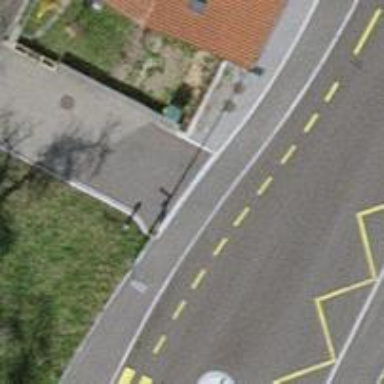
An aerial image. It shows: Unmarked crossing with traffic calming table on the road.